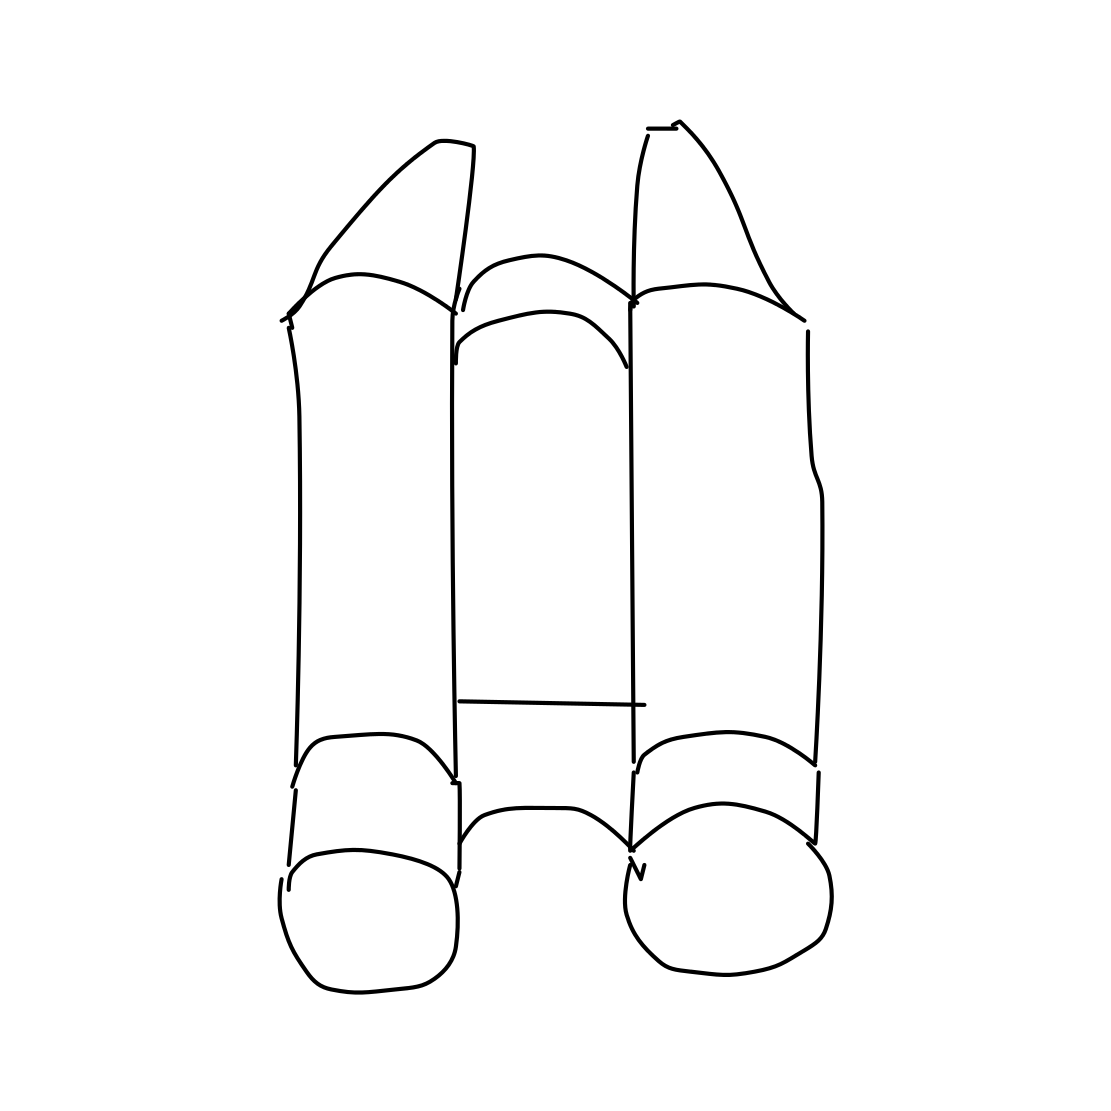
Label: binoculars